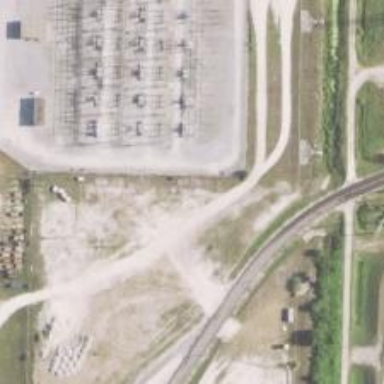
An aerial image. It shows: Switch for power supply.